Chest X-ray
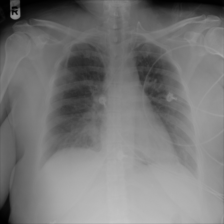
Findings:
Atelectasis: negative
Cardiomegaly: negative
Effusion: negative
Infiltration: negative
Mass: negative
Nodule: negative
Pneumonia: negative
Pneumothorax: negative
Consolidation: negative
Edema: negative
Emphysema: negative
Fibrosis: negative
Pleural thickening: negative
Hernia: negative